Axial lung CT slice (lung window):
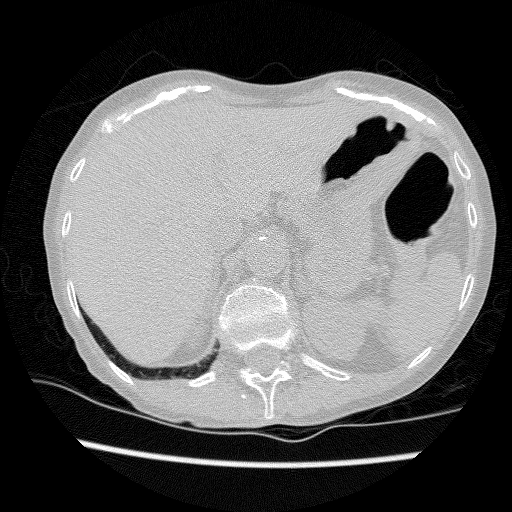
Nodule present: no